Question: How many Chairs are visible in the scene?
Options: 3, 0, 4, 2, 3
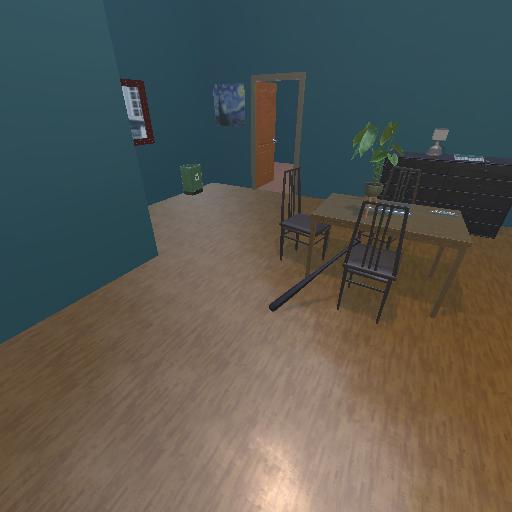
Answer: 3